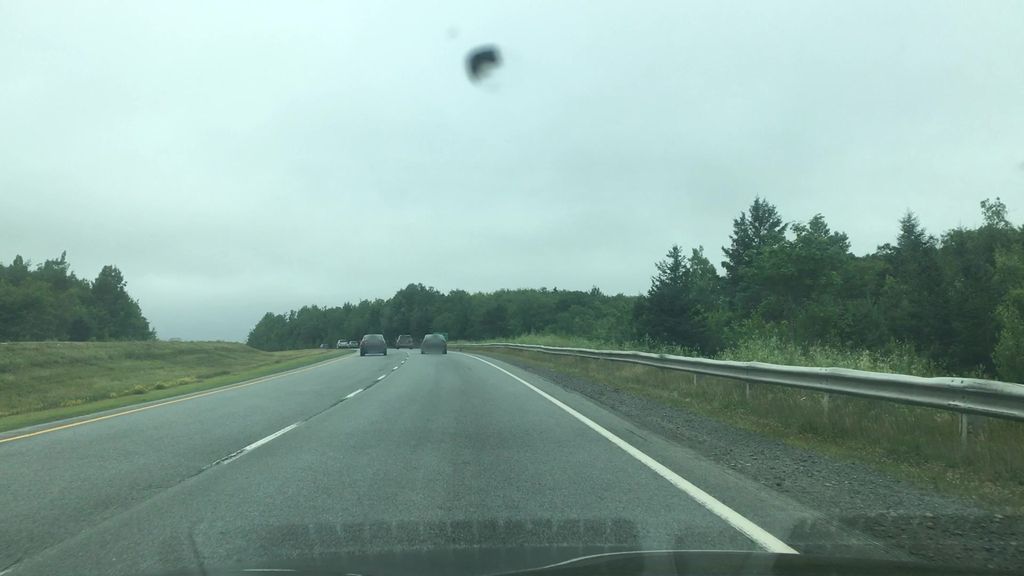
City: halifax